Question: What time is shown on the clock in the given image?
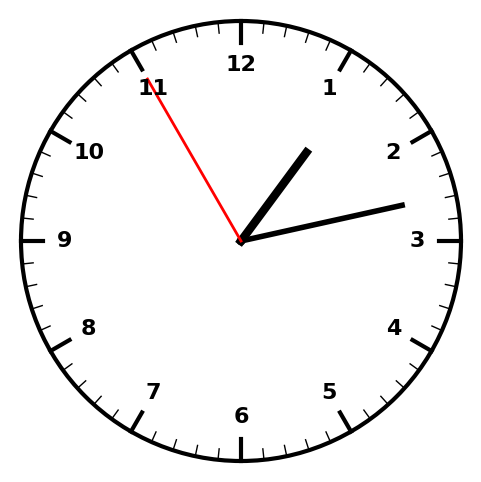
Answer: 01:12:55